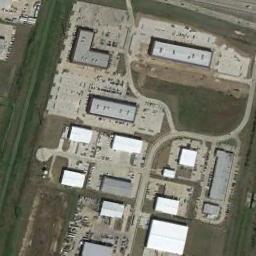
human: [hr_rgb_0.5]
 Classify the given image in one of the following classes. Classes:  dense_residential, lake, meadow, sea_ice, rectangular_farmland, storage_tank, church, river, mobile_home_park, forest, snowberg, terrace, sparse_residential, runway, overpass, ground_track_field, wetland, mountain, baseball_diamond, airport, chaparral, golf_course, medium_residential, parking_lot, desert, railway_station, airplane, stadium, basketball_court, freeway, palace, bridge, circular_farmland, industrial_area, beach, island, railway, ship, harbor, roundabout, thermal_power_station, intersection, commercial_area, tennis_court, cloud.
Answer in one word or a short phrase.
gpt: industrial_area